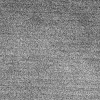
Atmospheric dust classification: dusty